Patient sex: F
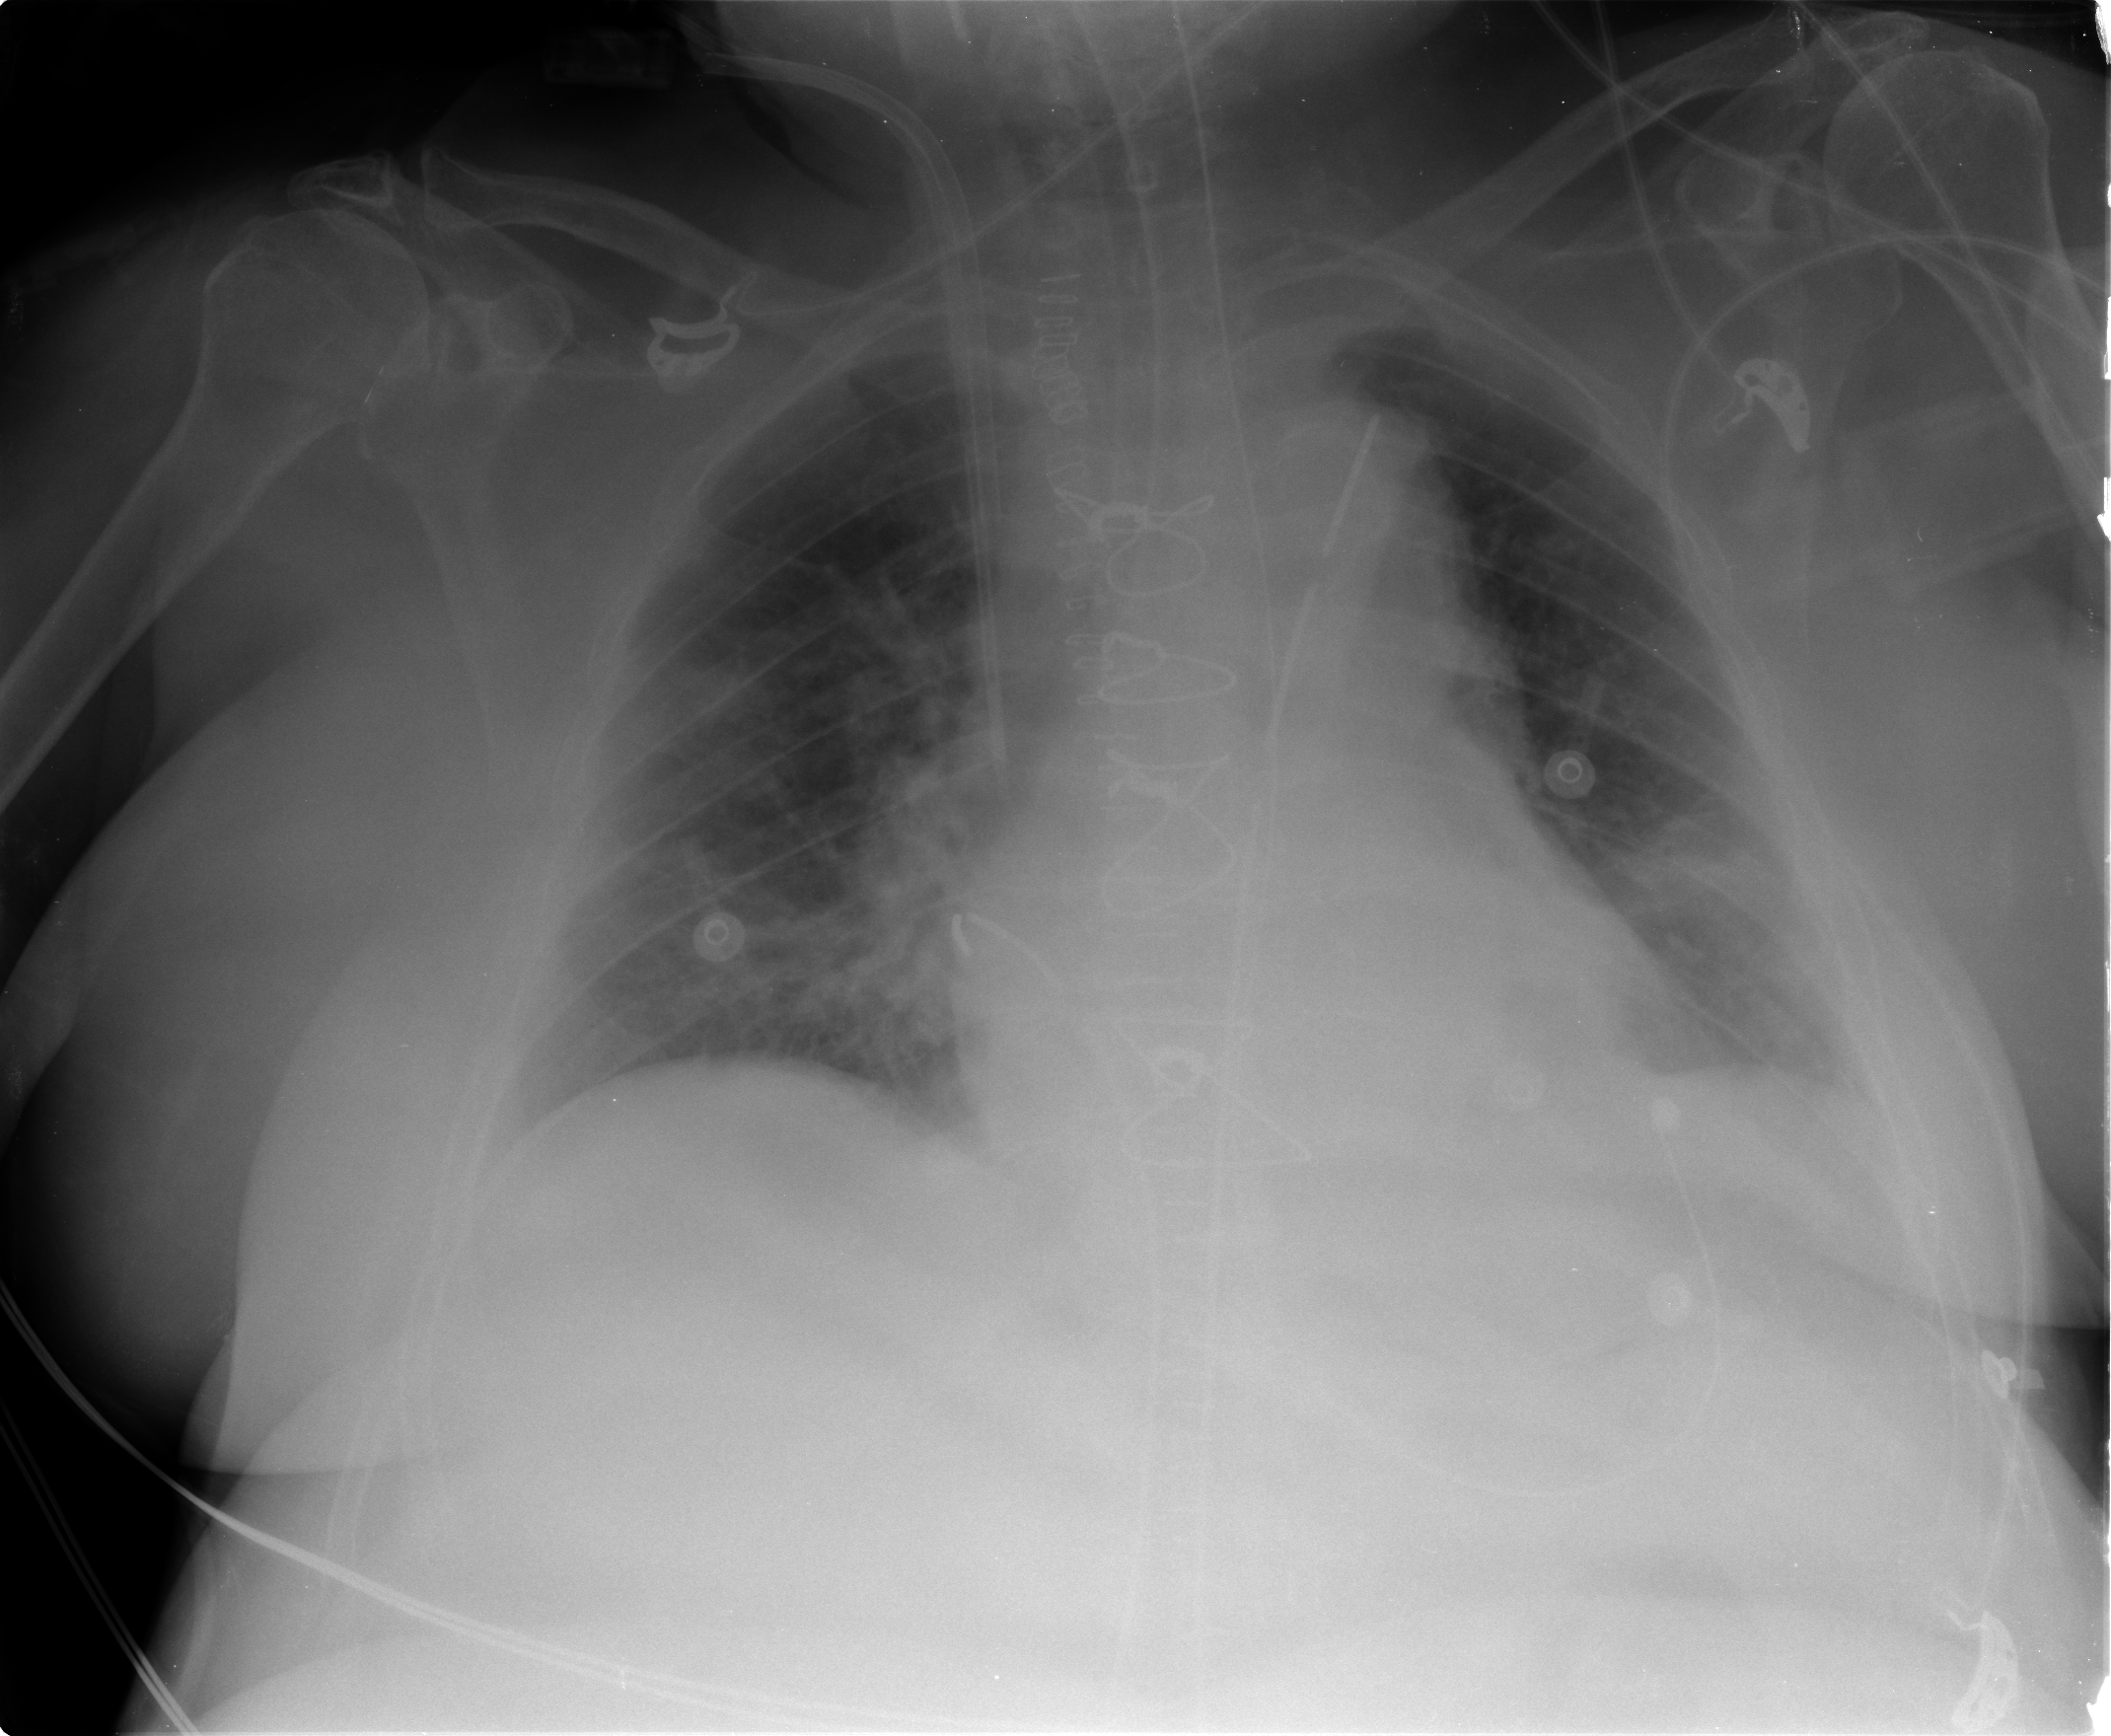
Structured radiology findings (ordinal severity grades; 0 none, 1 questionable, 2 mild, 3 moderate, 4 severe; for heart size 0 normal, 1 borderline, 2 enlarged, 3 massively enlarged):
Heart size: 0
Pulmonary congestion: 2
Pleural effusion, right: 0
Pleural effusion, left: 0
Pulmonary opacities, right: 1
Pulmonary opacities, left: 1
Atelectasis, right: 0
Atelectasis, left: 2